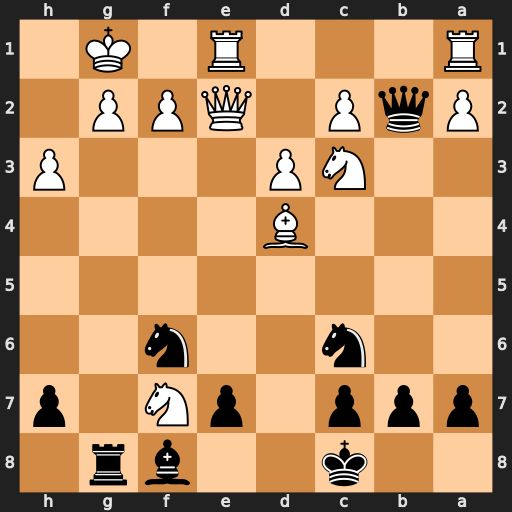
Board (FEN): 2k2br1/ppp1pN1p/2n2n2/8/3B4/2NP3P/PqP1QPP1/R3R1K1
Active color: b
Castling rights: -
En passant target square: -
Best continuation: Nxd4 Qe3 Qxc3